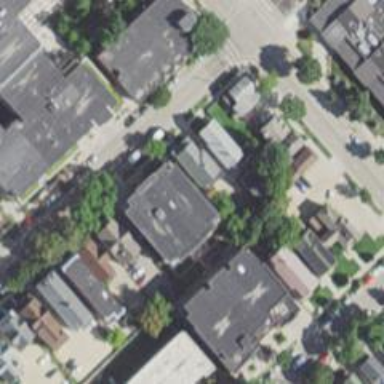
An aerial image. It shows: Neighborhood.